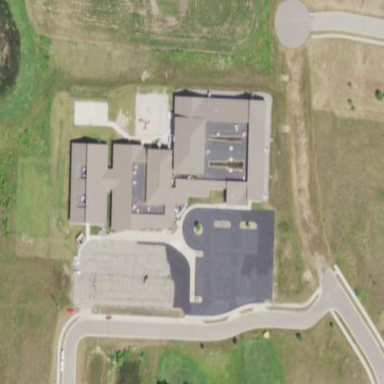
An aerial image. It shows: School building.